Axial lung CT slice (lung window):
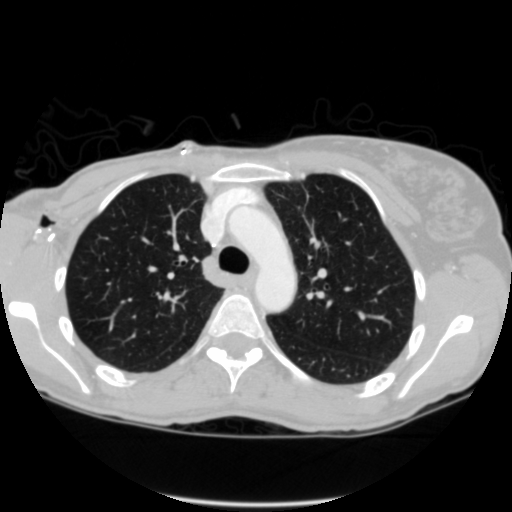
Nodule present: no